Question: I'm using <URL> to load images.
On my app, I'm using the following sample to load an SVG image into my 'ImageView' that is inside a 'CardView'.
'''
GenericRequestBuilder<Uri, InputStream, SVG, PictureDrawable> requestBuilder;
requestBuilder = Glide.with(mContext)
.using(Glide.buildStreamModelLoader(Uri.class, mContext), InputStream.class)
.from(Uri.class)
.as(SVG.class)
.transcode(new SvgDrawableTranscoder(), PictureDrawable.class)
.sourceEncoder(new StreamEncoder())
.cacheDecoder(new FileToStreamDecoder<>(new SVGDecoder()))
.decoder(new SVGDecoder())
.placeholder(R.drawable.modulo)
.error(R.drawable.banner_error)
.animate(android.R.anim.fade_in)
.listener(new SvgSoftwareLayerSetter<Uri>());
requestBuilder
.diskCacheStrategy(DiskCacheStrategy.NONE)
.load(Uri.parse("http://foo.bar/blah"))
.into(cardHolder.iv_card);
'''
The 'ImageView' has a fixed width of '102dp' and a fixed height of '94dp' in the XML. But the images are getting smaller than they should after they are being loaded. Am I doing something wrong?
The scaleType is: 'android:scaleType="fitXY"'

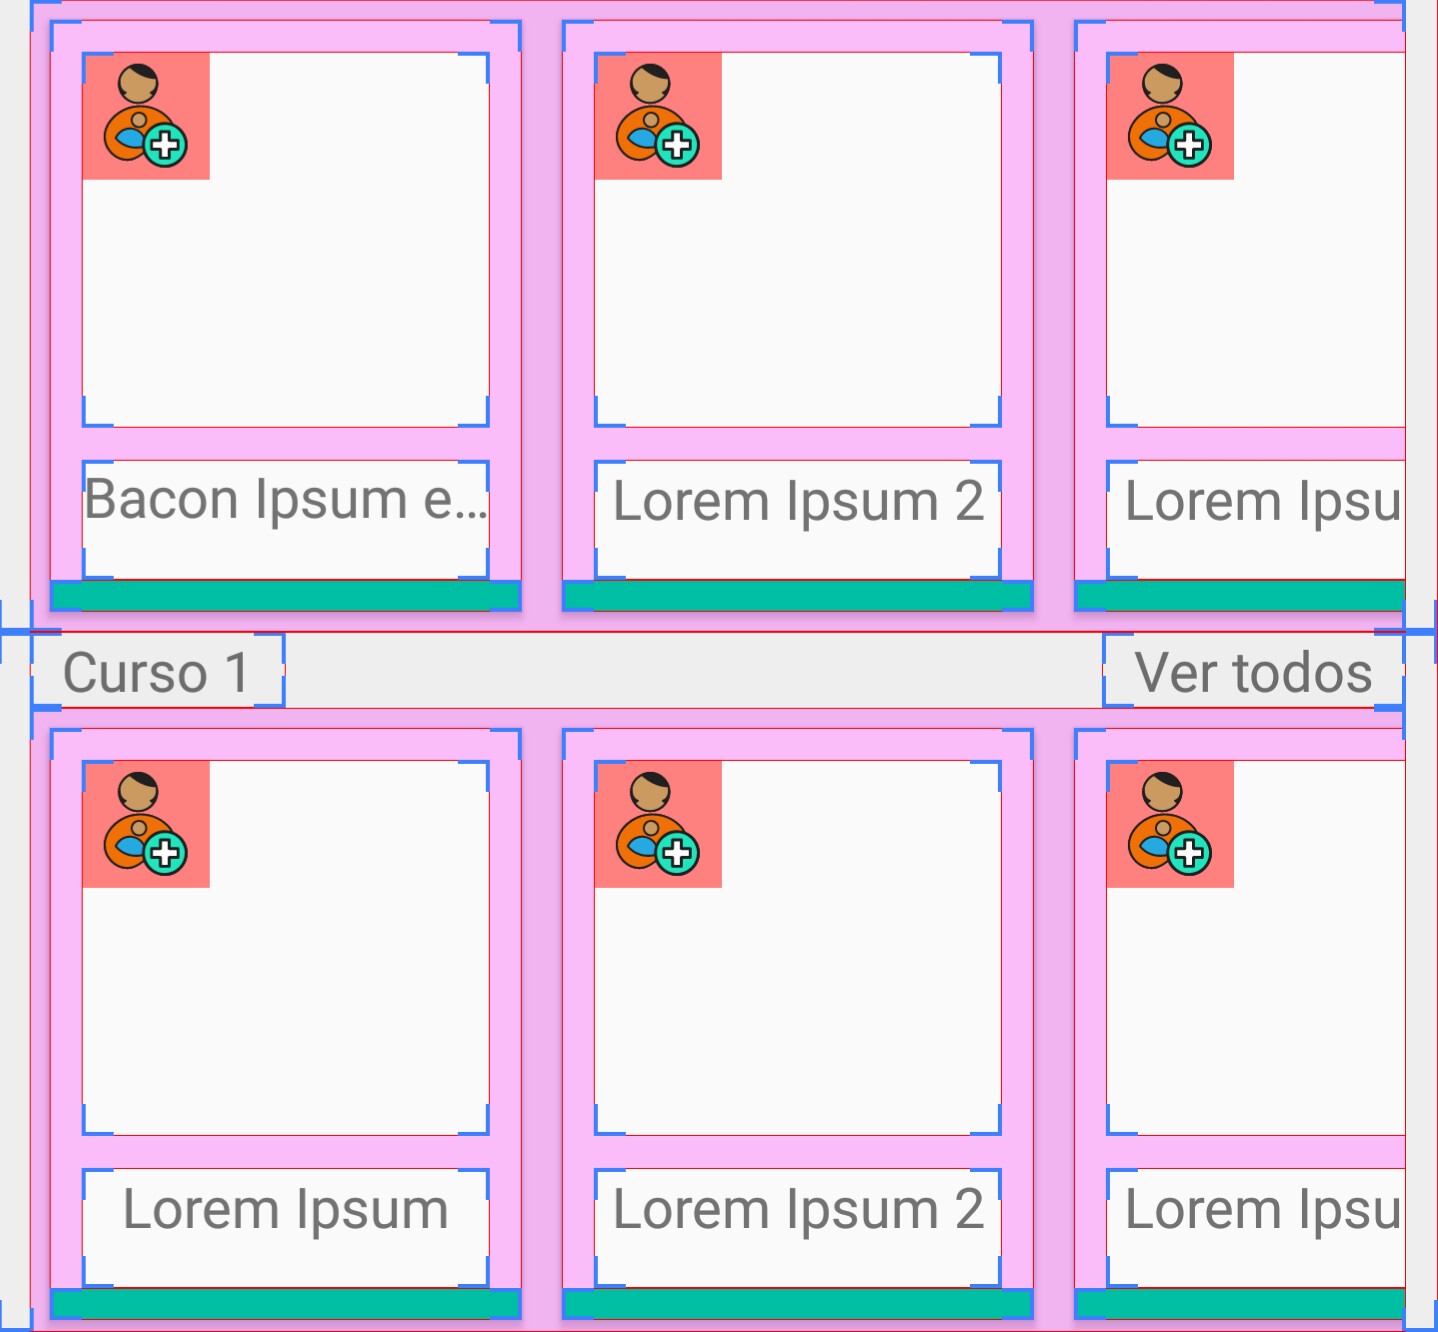
Answer: I decided to open this question as <URL>, and then I was able to fix the problem.
As it turned out, the problem was related to my SVG having a fixed size, so to fix it I had to modify my 'SvgDecoder.decode' method, and add those three lines:
'''
svg.setDocumentWidth(width);
svg.setDocumentHeight(height);
svg.setDocumentPreserveAspectRatio(PreserveAspectRatio.STRETCH);
'''
The method now looks like this:
'''
public Resource<SVG> decode(InputStream source, int width, int height) throws IOException {
try {
SVG svg = SVG.getFromInputStream(source);
svg.setDocumentWidth(width);
svg.setDocumentHeight(height);
svg.setDocumentPreserveAspectRatio(PreserveAspectRatio.STRETCH);
return new SimpleResource<>(svg);
} catch (SVGParseException ex) {
throw new IOException("Cannot load SVG from stream.", ex);
}
}
'''
Now it's working as it should.